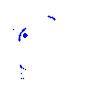
Particle: pion